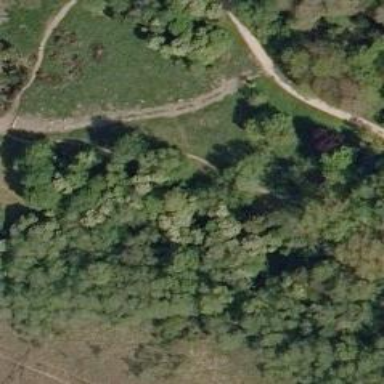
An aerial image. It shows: Arboretum.